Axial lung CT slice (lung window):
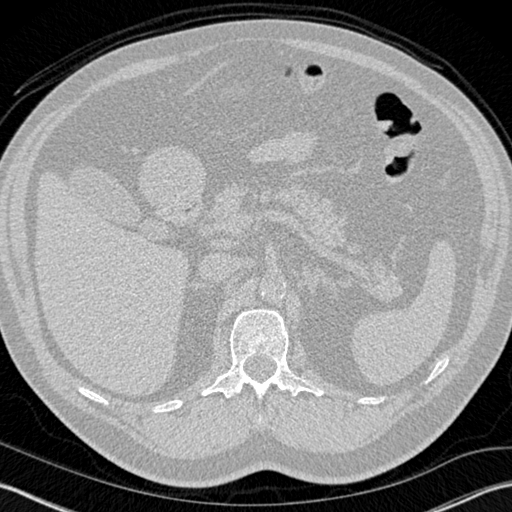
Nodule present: no